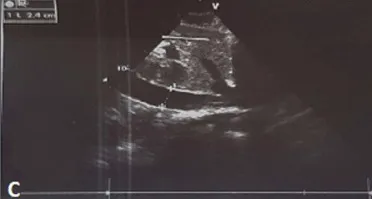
Dilated lower vena cava.
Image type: radiology (ultrasound)